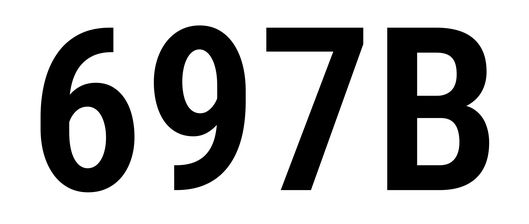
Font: Roboto_Condensed_SemiBold